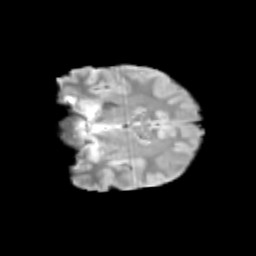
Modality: T2w
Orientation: coronal
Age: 12
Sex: male
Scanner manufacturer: siemens
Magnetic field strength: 3 T
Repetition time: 3.8 s
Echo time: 0.07 s